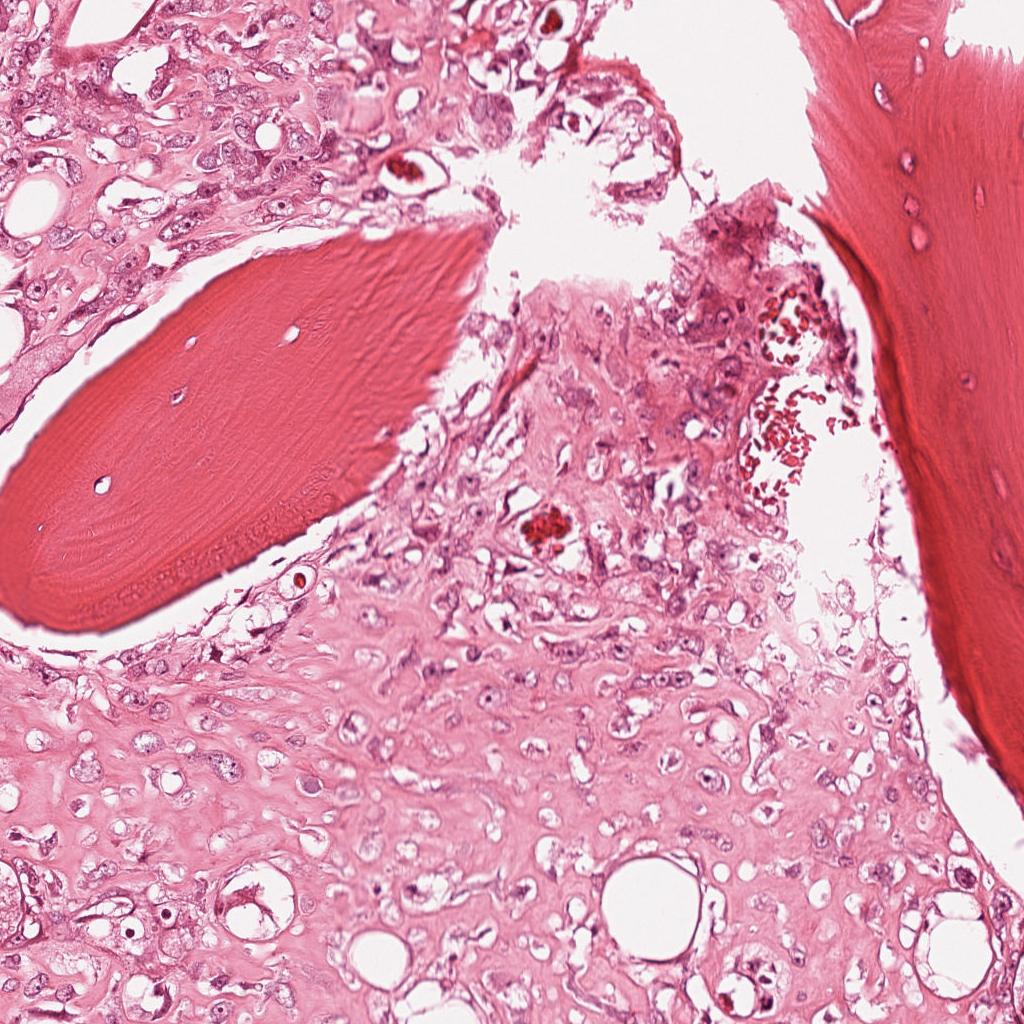
Label: Viable